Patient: sex M, age 38
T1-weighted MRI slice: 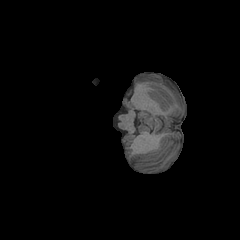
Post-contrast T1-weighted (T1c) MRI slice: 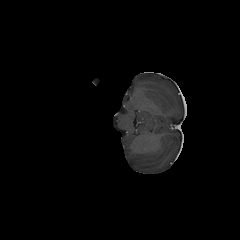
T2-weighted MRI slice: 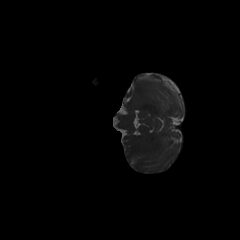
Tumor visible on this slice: no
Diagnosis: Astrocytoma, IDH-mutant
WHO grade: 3